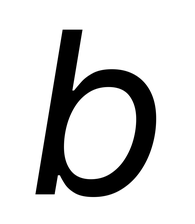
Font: Inter-Italic_Italic